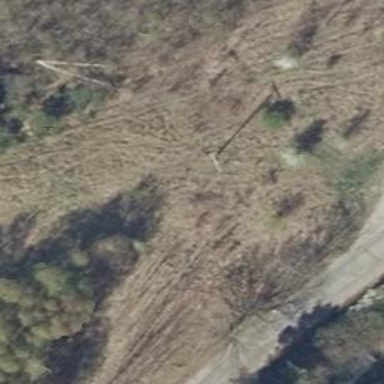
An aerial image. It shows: Minor power line.